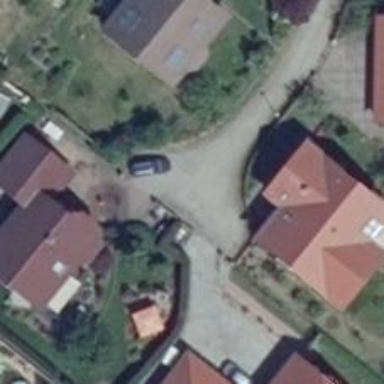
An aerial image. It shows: Turning circle on the road.